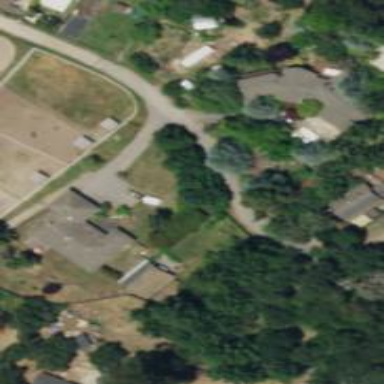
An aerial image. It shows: Driveway.